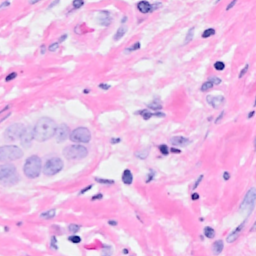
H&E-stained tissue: Breast